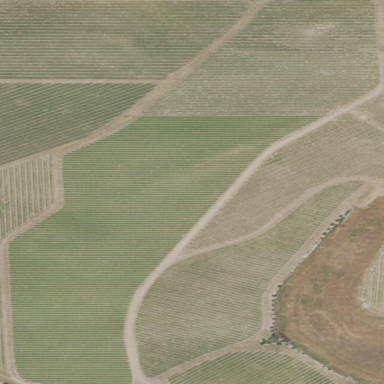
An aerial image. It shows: Vineyard growing grapes.